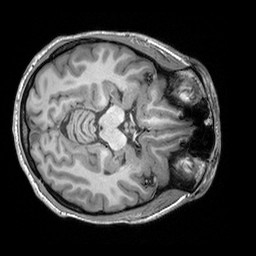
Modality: T1w
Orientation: axial
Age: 40
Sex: male
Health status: healthy
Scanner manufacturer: siemens
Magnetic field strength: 3 T
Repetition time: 2.3 s
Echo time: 0.00303 s